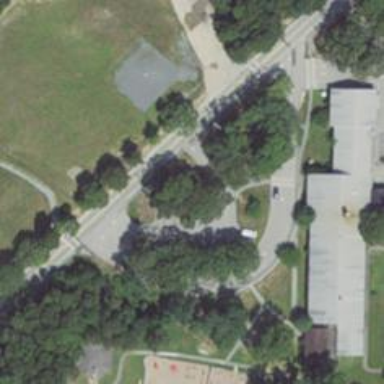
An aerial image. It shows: Parking space.